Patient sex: M
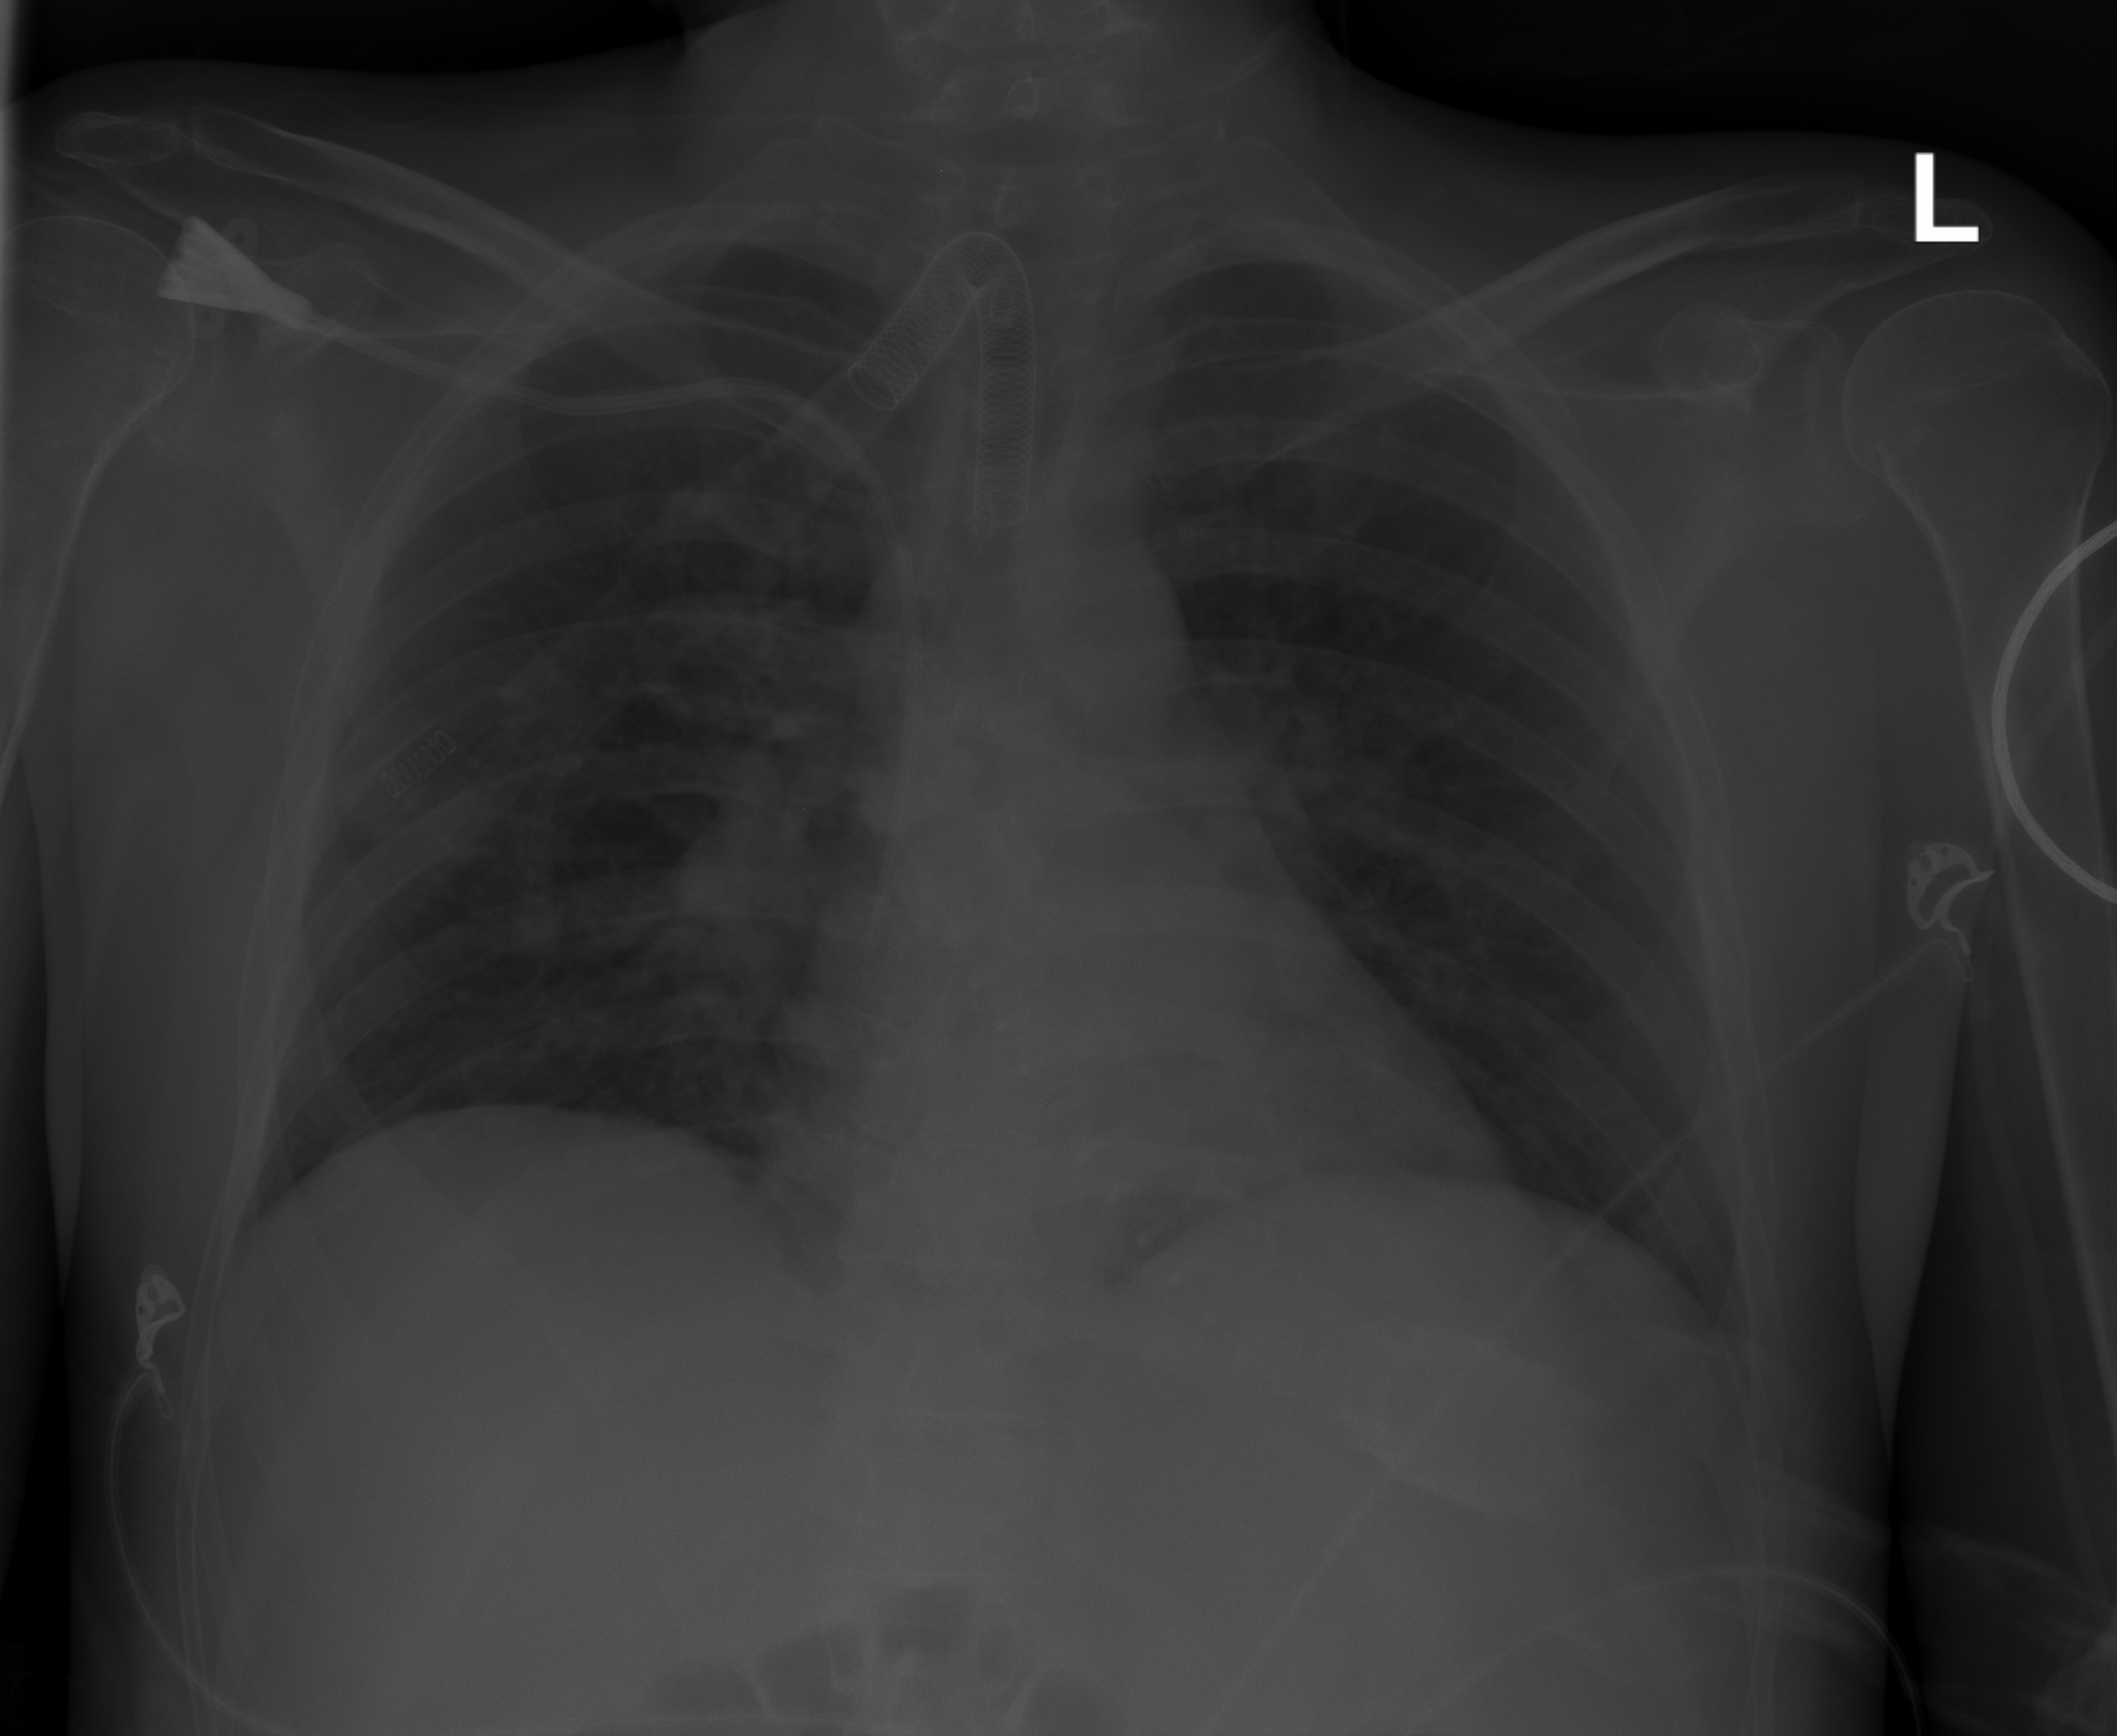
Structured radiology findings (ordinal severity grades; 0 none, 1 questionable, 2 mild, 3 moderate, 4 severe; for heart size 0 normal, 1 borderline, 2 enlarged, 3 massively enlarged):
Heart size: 0
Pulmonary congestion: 0
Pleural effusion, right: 0
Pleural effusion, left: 0
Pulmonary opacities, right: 2
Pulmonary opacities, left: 0
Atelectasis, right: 2
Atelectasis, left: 0